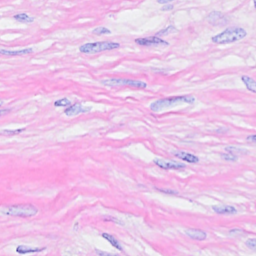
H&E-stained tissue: Breast